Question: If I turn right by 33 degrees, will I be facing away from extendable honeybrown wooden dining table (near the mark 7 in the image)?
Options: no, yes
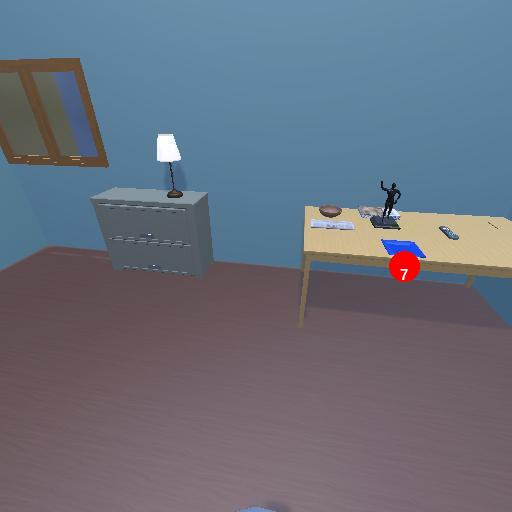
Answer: no